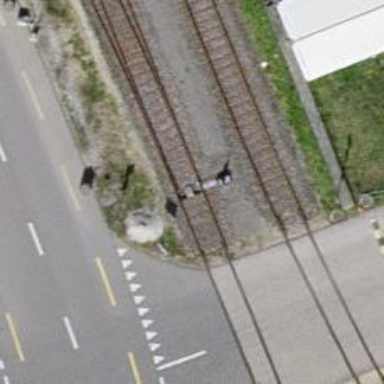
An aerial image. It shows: Railway switch.